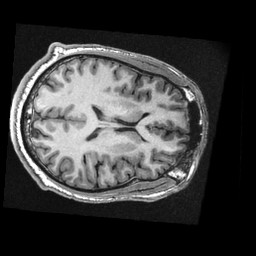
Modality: T1w
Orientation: axial
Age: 20
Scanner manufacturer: ge
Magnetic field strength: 3 T
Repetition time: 0.008688 s
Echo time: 0.003264 s